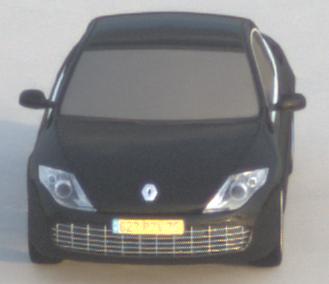
Make: Renault
Model: Laguna Coupé TCe 170
Detailed model: Laguna (III) Coupé
Model produced from: 2010/11
Model produced until: 2011/05
Doors: 2
Color: black
Road condition: dry road
Daytime: sunrise or sunset
Contrast: low contrast